Question: I'm currently building a 2D drawing app in WebGL. I want to implement zoom to point under mouse cursor similar to example in <URL>. But I can't figure out how to apply the solution from that answer in my case.
I have done basic zoom by scaling camera matrix. But it zooms to the top-left corner of the canvas, due to that being the origin (0,0) set by the projection (as far as I understand).
Basic pan & zoom implemented:

### My draw function (including matrix computations) looks like this:
'''
var projection = null;
var view = null;
var viewProjection = null;
function draw(gl, camera, sceneTree){
// projection matrix
projection = new Float32Array(9);
mat3.projection(projection, gl.canvas.clientWidth, gl.canvas.clientHeight);
// camera matrix
view = new Float32Array(9);
mat3.fromTranslation(view, camera.translation);
mat3.rotate(view, view, toRadians(camera.rotation));
mat3.scale(view, view, camera.scale);
// view matrix
mat3.invert(view, view)
// VP matrix
viewProjection = new Float32Array(9);
mat3.multiply(viewProjection, projection, view);
// go through scene tree:
// - build final matrix for each object
// e.g: u_matrix = VP x Model (translate x rotate x scale)
// draw each object in scene tree
// ...
}
'''
### Vertex shader:
'''
attribute vec2 a_position;
uniform mat3 u_matrix;
void main() {
gl_Position = vec4((u_matrix * vec3(a_position, 1)).xy, 0, 1);
}
'''
### Zoom function:
'''
function screenToWorld(screenPos){
// normalized screen position
let nsp = [
2.0 * screenPos[0] / this.gl.canvas.width - 1,
- 2.0 * screenPos[1] / this.gl.canvas.height + 1
];
let inverseVP = new Float32Array(9);
mat3.invert(inverseVP, viewProjection);
let worldPos = [0, 0];
return vec2.transformMat3(worldPos, nsp, inverseVP);
}
var zoomRange = [0.01, 2];
canvas.addEventListener('wheel', (e) => {
let oldZoom = camera.scale[0];
let zoom = Math.min(Math.max(oldZoom + e.deltaX / 100, zoomRange[0]), zoomRange[1]);
camera.scale = [zoom, zoom];
let zoomPoint = screenToWorld([e.clientX, e.clientY]);
// totally breaks if enable this line
//vec2.copy(camera.translation, zoomPoint);
// call draw function again
draw();
}, false);
'''
If I apply 'zoomPoint' to camera translation, the values of 'zoomPoint' (and the camera position accordingly) start to raise up uncontrollably with every zoom event (no mater if I zoom in or out) and the objects drawn in the scene go immediately out of view.
Would greatly appreciate any insights or suggestions about what am I doing wrong here. Thanks.
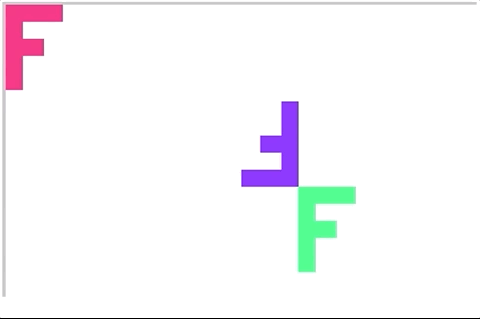
Answer: Since you didn't post a in the question itself I couldn't test with your math library. Using my own though I was able to zoom like this
'''
const [clipX, clipY] = getClipSpaceMousePosition(e);
// position before zooming
const [preZoomX, preZoomY] = m3.transformPoint(
m3.inverse(viewProjectionMat),
[clipX, clipY]);
// multiply the wheel movement by the current zoom level
// so we zoom less when zoomed in and more when zoomed out
const newZoom = camera.zoom * Math.pow(2, e.deltaY * -0.01);
camera.zoom = Math.max(0.02, Math.min(100, newZoom));
updateViewProjection();
// position after zooming
const [postZoomX, postZoomY] = m3.transformPoint(
m3.inverse(viewProjectionMat),
[clipX, clipY]);
// camera needs to be moved the difference of before and after
camera.x += preZoomX - postZoomX;
camera.y += preZoomY - postZoomY;
'''
Note that zoom is the opposite of scale. If zoom = 2 then I want everything to appear 2x larger. To do that requires the camera space so we scale that space by 1 / zoom
Example:
'''
const canvas = document.querySelector('canvas');
const gl = canvas.getContext('webgl');
const vs = '
attribute vec2 a_position;
uniform mat3 u_matrix;
void main() {
gl_Position = vec4((u_matrix * vec3(a_position, 1)).xy, 0, 1);
}
';
const fs = '
precision mediump float;
uniform vec4 u_color;
void main() {
gl_FragColor = u_color;
}
';
// compiles shaders, links program, looks up locations
const programInfo = twgl.createProgramInfo(gl, [vs, fs]);
// calls gl.createBuffer, gl.bindBuffer, gl.bufferData
const bufferInfo = twgl.createBufferInfoFromArrays(gl, {
a_position: {
numComponents: 2,
data: [
0, 0, // 0----1
40, 0, // | |
40, 10, // | 3--2
10, 10, // | |
10, 20, // | 4-5
30, 20, // | |
30, 30, // | 7-6
10, 30, // | |
10, 50, // 9-8
0, 50,
],
},
indices: [
0, 1, 2,
0, 2, 3,
0, 3, 8,
0, 8, 9,
4, 5, 6,
4, 6, 7,
],
});
const camera = {
x: 0,
y: 0,
rotation: 0,
zoom: 1,
};
const scene = [
{ x: 20, y: 20, rotation: 0, scale: 1, color: [1, 0, 0, 1], bufferInfo},
{ x: 100, y: 50, rotation: Math.PI, scale: 0.5, color: [0, 0.5, 0, 1], bufferInfo},
{ x: 100, y: 50, rotation: 0, scale: 2, color: [0, 0, 1, 1], bufferInfo},
{ x: 200, y: 100, rotation: 0.7, scale: 1, color: [1, 0, 1, 1], bufferInfo},
];
let viewProjectionMat;
function makeCameraMatrix() {
const zoomScale = 1 / camera.zoom;
let cameraMat = m3.identity();
cameraMat = m3.translate(cameraMat, camera.x, camera.y);
cameraMat = m3.rotate(cameraMat, camera.rotation);
cameraMat = m3.scale(cameraMat, zoomScale, zoomScale);
return cameraMat;
}
function updateViewProjection() {
// same as ortho(0, width, height, 0, -1, 1)
const projectionMat = m3.projection(gl.canvas.width, gl.canvas.height);
const cameraMat = makeCameraMatrix();
let viewMat = m3.inverse(cameraMat);
viewProjectionMat = m3.multiply(projectionMat, viewMat);
}
function draw() {
gl.clear(gl.COLOR_BUFFER_BIT);
updateViewProjection();
gl.useProgram(programInfo.program);
for (const {x, y, rotation, scale, color, bufferInfo} of scene) {
// calls gl.bindBuffer, gl.enableVertexAttribArray, gl.vertexAttribPointer
twgl.setBuffersAndAttributes(gl, programInfo, bufferInfo);
let mat = m3.identity();
mat = m3.translate(mat, x, y);
mat = m3.rotate(mat, rotation);
mat = m3.scale(mat, scale, scale);
// calls gl.uniformXXX
twgl.setUniforms(programInfo, {
u_matrix: m3.multiply(viewProjectionMat, mat),
u_color: color,
});
// calls gl.drawArrays or gl.drawElements
twgl.drawBufferInfo(gl, bufferInfo);
}
}
draw();
function getClipSpaceMousePosition(e) {
// get canvas relative css position
const rect = canvas.getBoundingClientRect();
const cssX = e.clientX - rect.left;
const cssY = e.clientY - rect.top;
// get normalized 0 to 1 position across and down canvas
const normalizedX = cssX / canvas.clientWidth;
const normalizedY = cssY / canvas.clientHeight;
// convert to clip space
const clipX = normalizedX * 2 - 1;
const clipY = normalizedY * -2 + 1;
return [clipX, clipY];
}
canvas.addEventListener('wheel', (e) => {
e.preventDefault();
const [clipX, clipY] = getClipSpaceMousePosition(e);
// position before zooming
const [preZoomX, preZoomY] = m3.transformPoint(
m3.inverse(viewProjectionMat),
[clipX, clipY]);
// multiply the wheel movement by the current zoom level
// so we zoom less when zoomed in and more when zoomed out
const newZoom = camera.zoom * Math.pow(2, e.deltaY * -0.01);
camera.zoom = Math.max(0.02, Math.min(100, newZoom));
updateViewProjection();
// position after zooming
const [postZoomX, postZoomY] = m3.transformPoint(
m3.inverse(viewProjectionMat),
[clipX, clipY]);
// camera needs to be moved the difference of before and after
camera.x += preZoomX - postZoomX;
camera.y += preZoomY - postZoomY;
draw();
});
'''
'''
canvas { border: 1px solid black; display: block; }
'''
'''
<canvas></canvas>
<script src="https://twgljs.org/dist/4.x/twgl-full.min.js"></script>
<script src="https://webglfundamentals.org/webgl/resources/m3.js"></script>
'''
note that I included camera.rotation just to make sure things worked if rotated. They seem to. <URL>